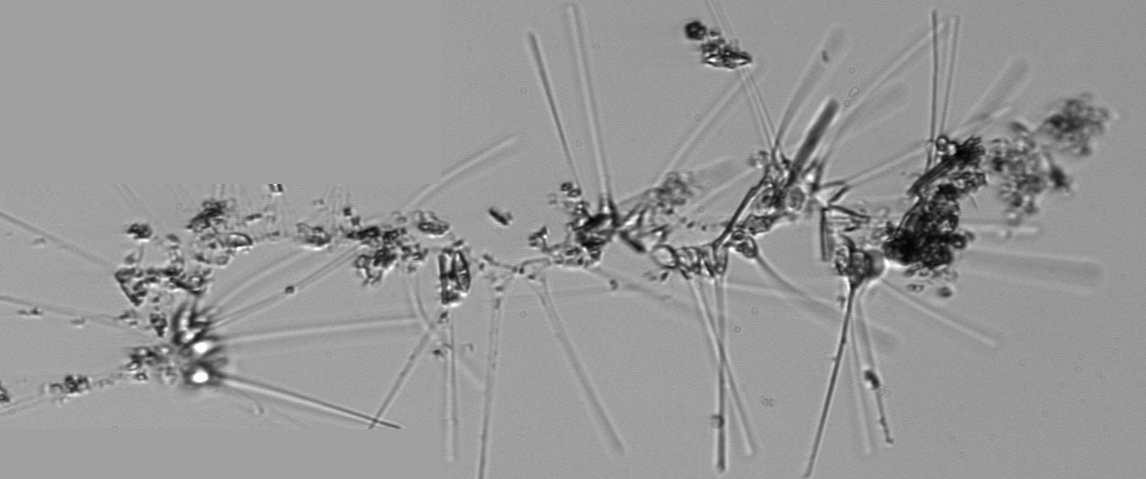
Label: Asterionellopsis_glacialis